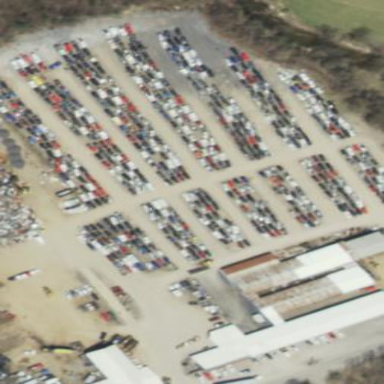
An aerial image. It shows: Scrap yard located in industrial area.